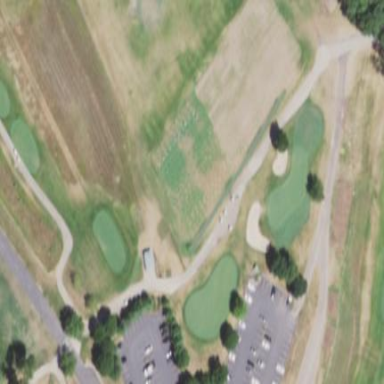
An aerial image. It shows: Driving range for golf on grass.